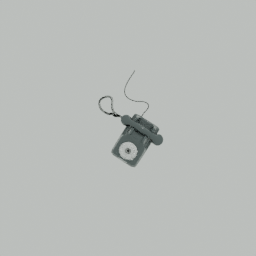
Label: electronics